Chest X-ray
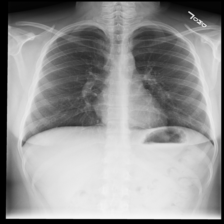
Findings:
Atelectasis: negative
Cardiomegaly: negative
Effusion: negative
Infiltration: negative
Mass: negative
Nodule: negative
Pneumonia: negative
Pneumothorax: negative
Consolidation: negative
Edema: negative
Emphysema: negative
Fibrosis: negative
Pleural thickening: negative
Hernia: negative